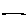
Label: line